Field crop: maize
Growth stage: 2
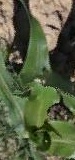
Species: maize